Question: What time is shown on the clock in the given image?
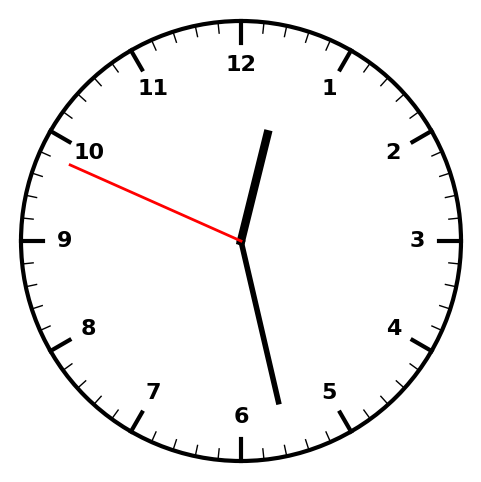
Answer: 12:27:49